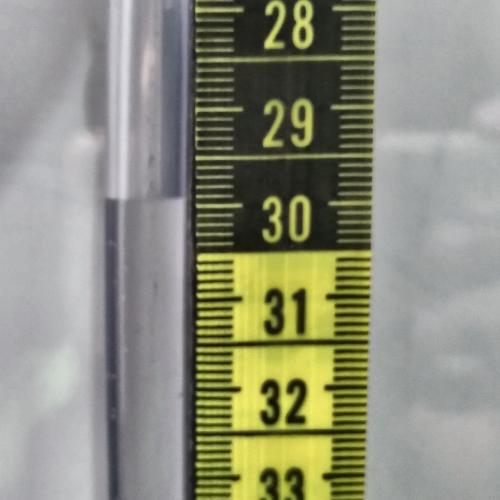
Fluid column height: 29.9 cm